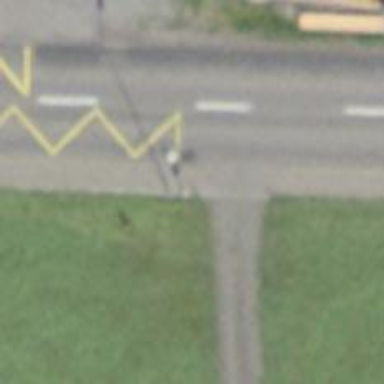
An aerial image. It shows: Platform for public transport is situated by the road.